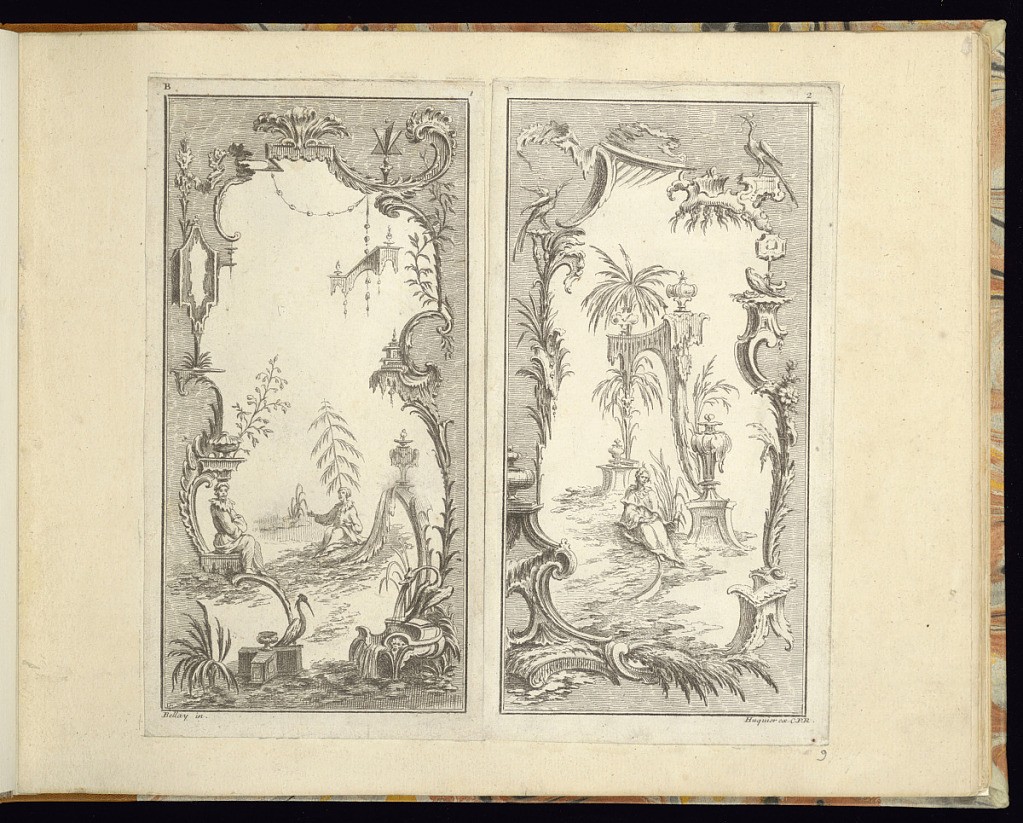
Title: Panel Design (Left Plate)
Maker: Bellay, French, active from 1734
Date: ca.1734-49
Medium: Etching and engraving on laid paper
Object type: Print
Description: A design for an ornamental panel, pasted to the left of another design. The design features rococo and chinoiserie (in the Chinese style) motifs with an ornately decorated frame featuring c-scrolls, fleurons, shells, sprigs, feathers, leaves, rinceaux, birds and a fountain in the foreground. In the center there are two figures seated within a fantastical landscape with only a couple of trees, a vase, and part of the ground and leaves depicted, the rest of the background is blank with a hanging plinth or platform and a festoon of fleurons. The plate is numbered and signed.